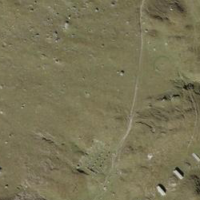
EUNIS habitat code: 31
Species observed at this site:
Pyrgus cacaliae
Cupido minimus